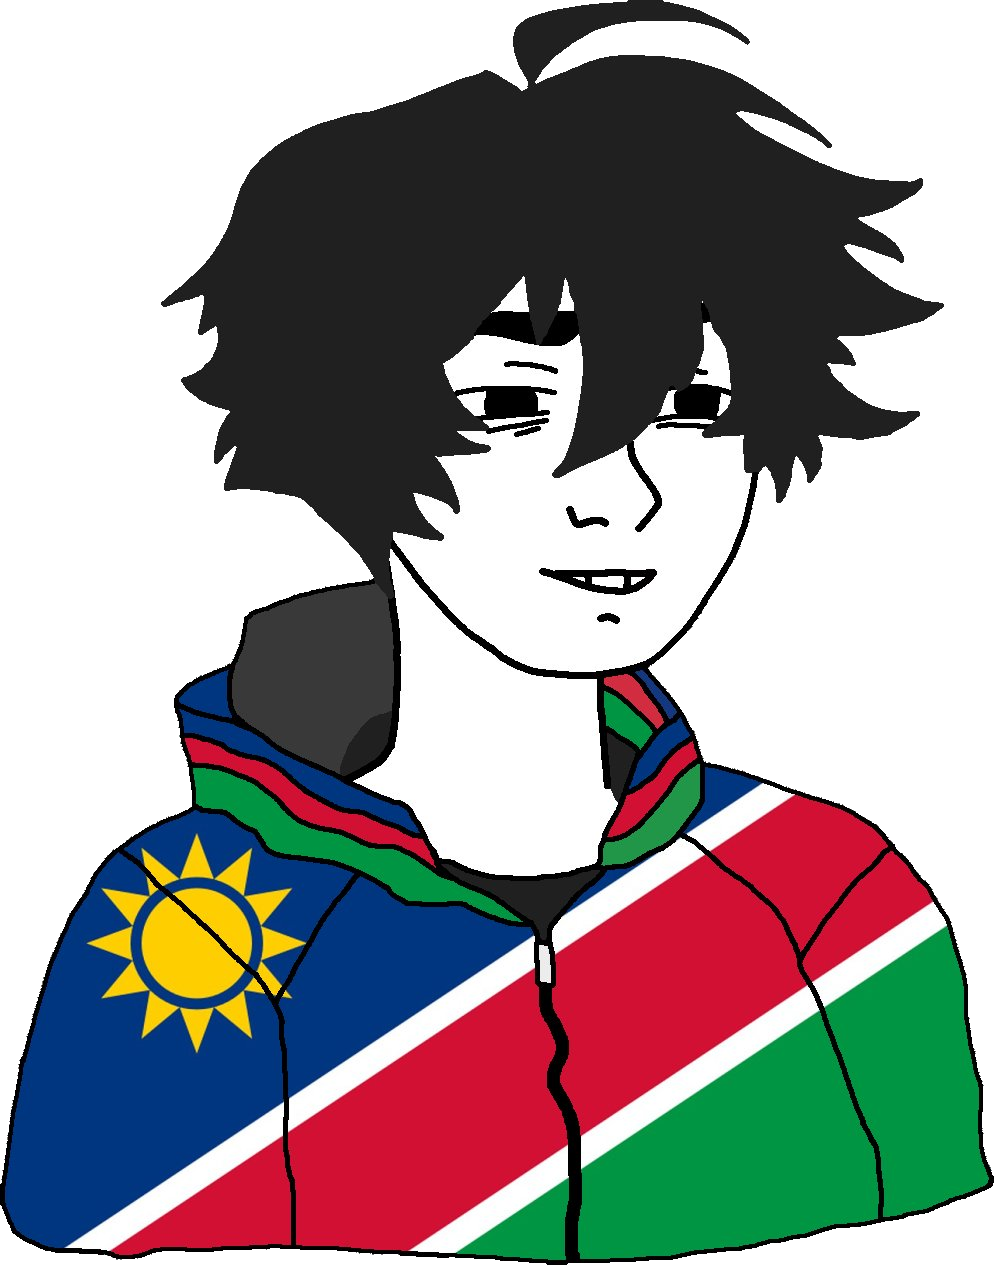
Label: 5_Twinkjak